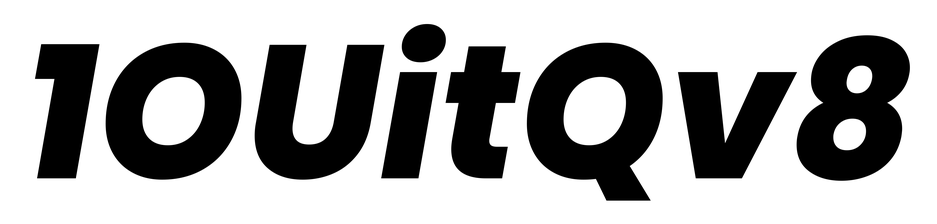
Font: Poppins-ExtraBoldItalic